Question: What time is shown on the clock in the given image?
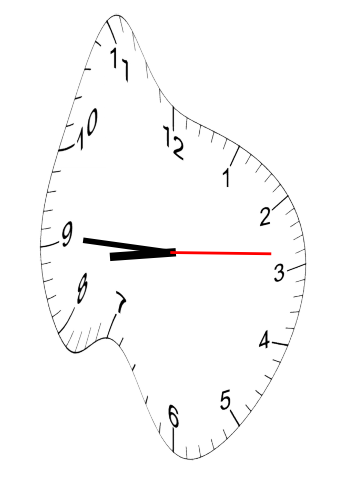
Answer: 08:45:14